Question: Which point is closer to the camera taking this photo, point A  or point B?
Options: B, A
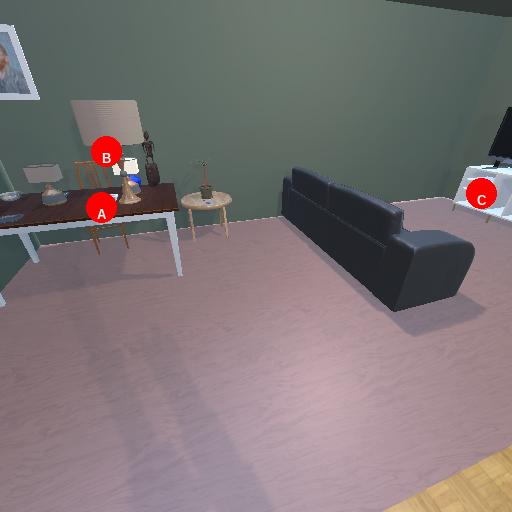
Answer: B